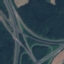
Land use / land cover: Highway